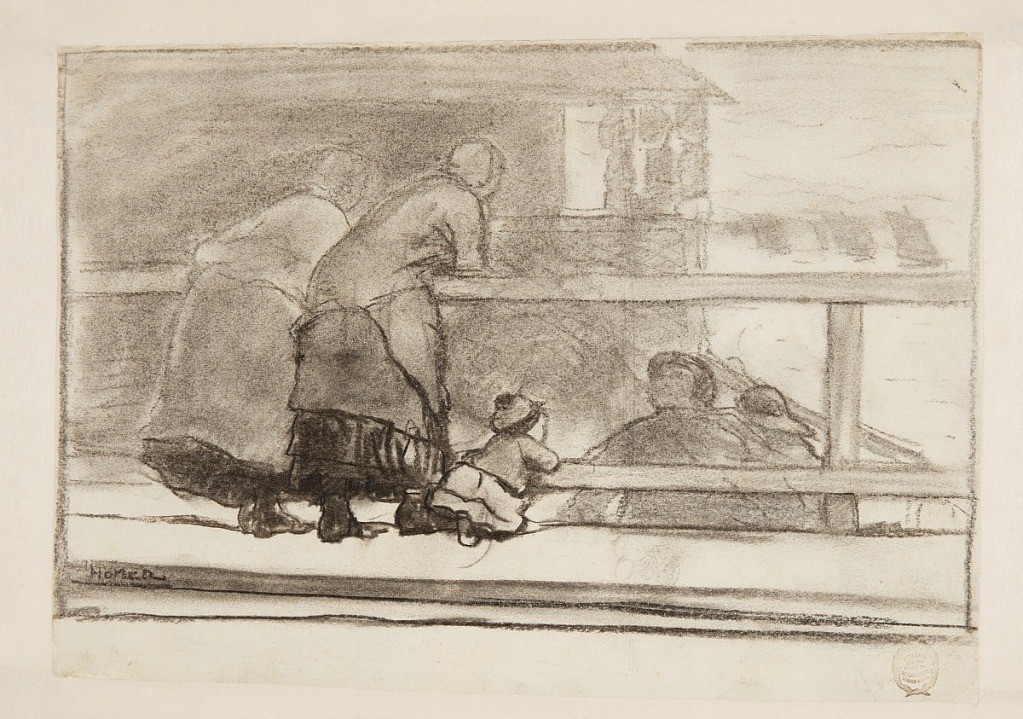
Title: Two Women and a Child at a Rail, Overlooking Beach at Tynemouth
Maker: Winslow Homer, American, 1836–1910
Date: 1881
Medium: Charcoal on cream wove paper, lined
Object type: Drawing
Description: Two women and a child lean over railing, looking out to sea, as men in raincoats and caps below the boardwalk also look out to sea. A Life Brigade house is directly in front of them, in the middleground; rough sea traversed by several shore bound ships, in the background.